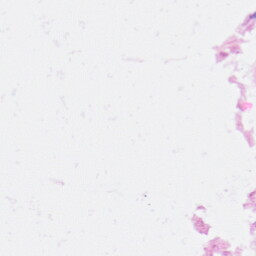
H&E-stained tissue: Heart